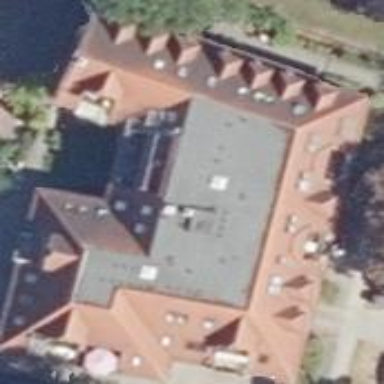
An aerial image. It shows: Hotel building.